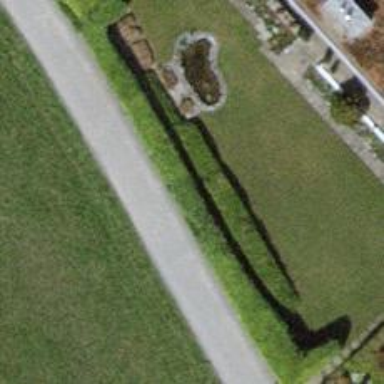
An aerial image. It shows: Hedge barrier.